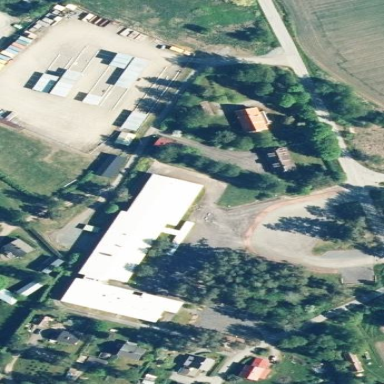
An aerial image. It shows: Building.